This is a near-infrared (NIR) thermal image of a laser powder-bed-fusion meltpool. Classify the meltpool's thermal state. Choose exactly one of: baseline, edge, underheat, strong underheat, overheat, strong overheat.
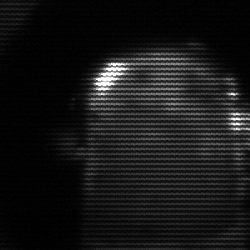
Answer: baseline